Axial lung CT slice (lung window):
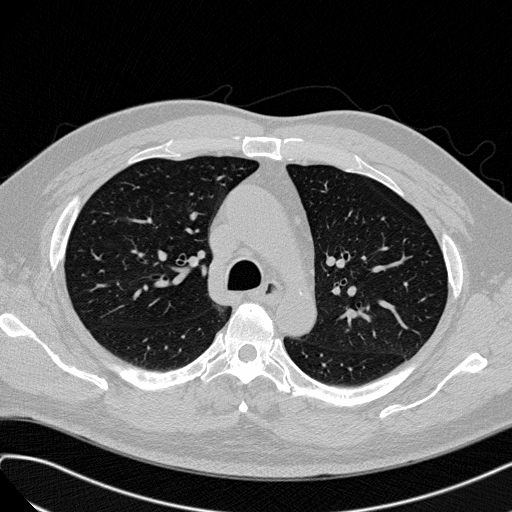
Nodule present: no